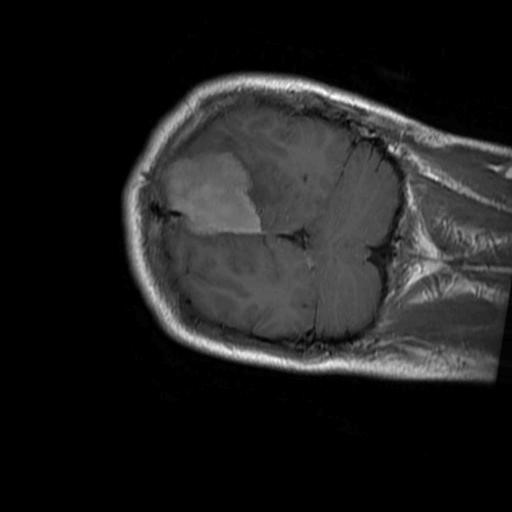
Label: brain_menin